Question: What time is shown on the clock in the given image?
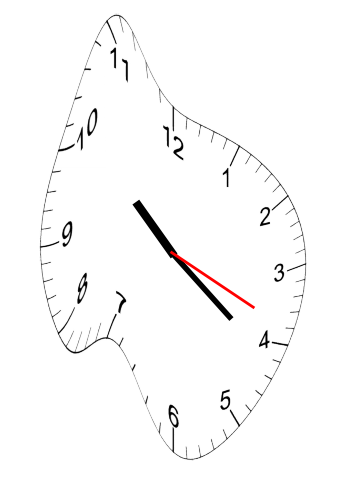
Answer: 10:21:19